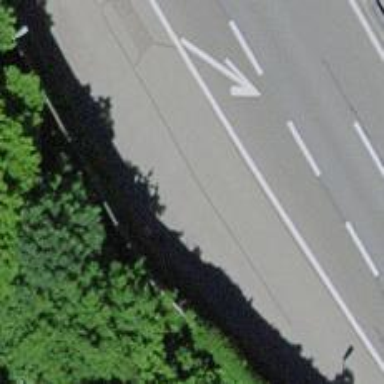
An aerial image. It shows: Street cabinet used for traffic control.